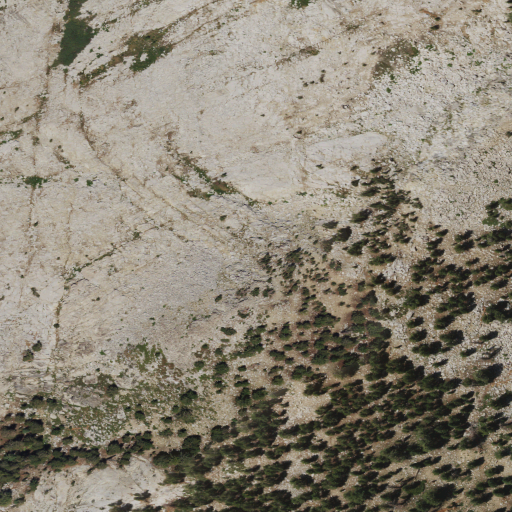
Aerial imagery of mountain in California named Moraine Mountain containing shrub, barren land, evergreen forest, and grassland